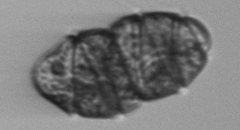
Label: Margalefidinium